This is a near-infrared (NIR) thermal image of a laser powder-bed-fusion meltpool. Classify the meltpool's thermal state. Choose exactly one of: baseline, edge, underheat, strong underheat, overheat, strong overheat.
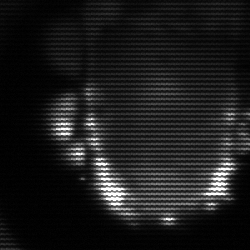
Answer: baseline